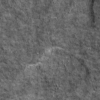
Label: not_dusty